Interaction volume radius: 10 \u00c5
Interaction volume height: 10 \u00c5
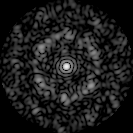
Disorder parameter: 0.7074